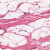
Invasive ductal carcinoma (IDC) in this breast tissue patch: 0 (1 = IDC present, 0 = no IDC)